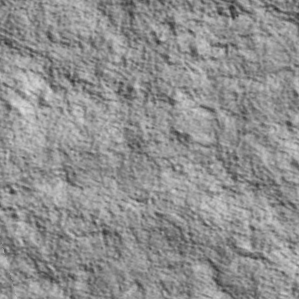
Label: non_frost